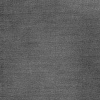
Atmospheric dust classification: dusty